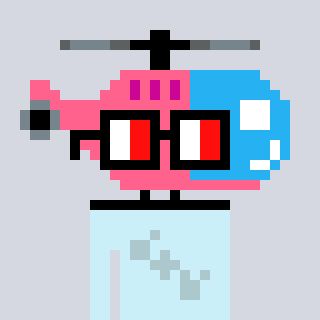
a pixel art character with square glasses with black frames and red eyes, a helicopter-shaped head and a cold-colored body on a cool background